Question: I've done a lot of object oriented programming in Java but im pretty new to objective C.
Am I doing the following properly.
'''
@interface Packages : NSObject
@property (nonatomic) NSArray *pictureArray;
@property (nonatomic) NSString *folderPath;
- (id)initWithPath:(NSString *)path;
-(NSArray *)getPackageItems;
-(NSString *)getFolderPath;
@end
'''
'''
@implementation Packages
- (id)initWithPath:(NSString *)path
{
self = [super init];
if (self)
{
NSString *folderPath = [NSString stringWithFormat:@"%@/Objects/%@", [[NSBundle mainBundle] bundlePath], path]; //Path
NSArray *fileList = [[NSFileManager defaultManager] contentsOfDirectoryAtPath:folderPath error: nil];
self.pictureArray = [fileList filteredArrayUsingPredicate:[NSPredicate predicateWithFormat:@"pathExtension IN %@", @"png", @"(content BEGINSWITH %@)", @"object_"]];
}
for (NSString *s in self.pictureArray) {
NSLog(@"%@", s);
}
return self;
}
-(NSArray *)getPackageItems{
return self.pictureArray;
}
-(NSString *)getFolderPath{
return self.folderPath;
}
@end
'''
Code in question inside the viewdidload of one of my views
'''
NSMutableArray *packages = [[NSMutableArray alloc] init];
for(id key in temp){
NSLog(@"key=%@ value=%@", key, [temp objectForKey:key]);
Packages *tmp = [[Packages alloc] initWithPath:[temp objectForKey:key]];
[packages addObject:tmp];
}
'''
so this for loop is iterating over a plist that I have. A series of paths.
for each path, it is creating an instance of Packages and adding it to an array of packages.
However, when do I do this
'''
NSArray *something = [packages[1] getPackageItems];
'''
I get an empty result back no matter what!
and even when I do this
'''
NSLog(@"%@", [packages[0] getFolderPath]);
'''
It prints out null.
What am I doing wrong.
This is how the picture folder looks like

The code to pull it use to work when all of the pictures where in the Objects directory without any of the sub directories. I hope I edited the code properly to handle the sub dir
'''
NSError *error;
NSArray *fileList = [[NSFileManager defaultManager] contentsOfDirectoryAtPath:self.folderPath error: &error];
NSLog(@"%@, %@", fileList , error);
'''
on the line
'''
NSString *folderPath = [NSString stringWithFormat:@"%@/Objects", [[NSBundle mainBundle] bundlePath], path]; //Path
'''
which successfully prints
'''
2014-03-23 21:25:32.200 ScrollBar[4475:60b] (
"object_eyes_0_0.png",
"object_eyes_10_1.png",
"object_eyes_10_2.png",
"object_eyes_10_3.png",
"object_eyes_10_4.png",
"object_eyes_10_5.png",
"object_eyes_10_6.png",
"object_eyes_10_7.png",
'''
When I do
'''
NSString *folderPath = [NSString stringWithFormat:@"%@/Objects/%@/objects", [[NSBundle mainBundle] bundlePath], path]; //Path
'''
which outputs
'''
2014-03-23 21:27:46.951 ScrollBar[4496:60b] (null), Error Domain=NSCocoaErrorDomain Code=260 "The operation couldn't be completed. (Cocoa error 260.)" UserInfo=0x8e2dda0 {NSUnderlyingError=0x8e2d020 "The operation couldn't be completed. No such file or directory", NSFilePath=/Users/dev/Library/Application Support/iPhone Simulator/7.1/Applications/8B55D440-5727-471E-9BCC-1513C190740E/ScrollBar.app/Objects/object_eye_0_0/objects, NSUserStringVariant=(
Folder
)}
'''
But as you can see in the image above, the file structure does exist.
I accepted an answer even though it wasnt the real answer, it was the clear path to find out what was wrong.
The problem was that you can not have referenced folders containing sub folders using the code provided. I just many folders.
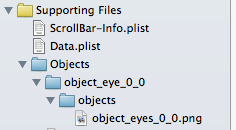
Answer: in your 'initWithPath:', you have 'NSString *folderPath =' which declare a local variable and assign some value to it. However you did not save the value so 'self.folderPath' is 'nil'
'''
- (id)initWithPath:(NSString *)path
{
self = [super init];
if (self)
{
self.folderPath = [NSString stringWithFormat:@"%@/Objects/%@", [[NSBundle mainBundle] bundlePath], path];
NSArray *fileList = [[NSFileManager defaultManager] contentsOfDirectoryAtPath:self.folderPath error: nil];
self.pictureArray = [fileList filteredArrayUsingPredicate:[NSPredicate predicateWithFormat:@"pathExtension IN %@", @"png", @"(content BEGINSWITH %@)", @"object_"]];
}
for (NSString *s in self.pictureArray) {
NSLog(@"%@", s);
}
return self;
}
'''
---
for logging error
'''
NSError *error;
NSArray *fileList = [[NSFileManager defaultManager] contentsOfDirectoryAtPath:self.folderPath error: &error];
NSLog(@"%@, %@", fileList , error);
'''
NEVER do 'NSLog([Someclass someMethod])', use 'NSLog(@"%@", [Someclass someMethod])' instead